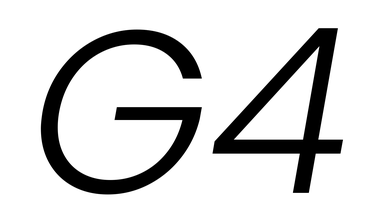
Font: Poppins-LightItalic